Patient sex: M
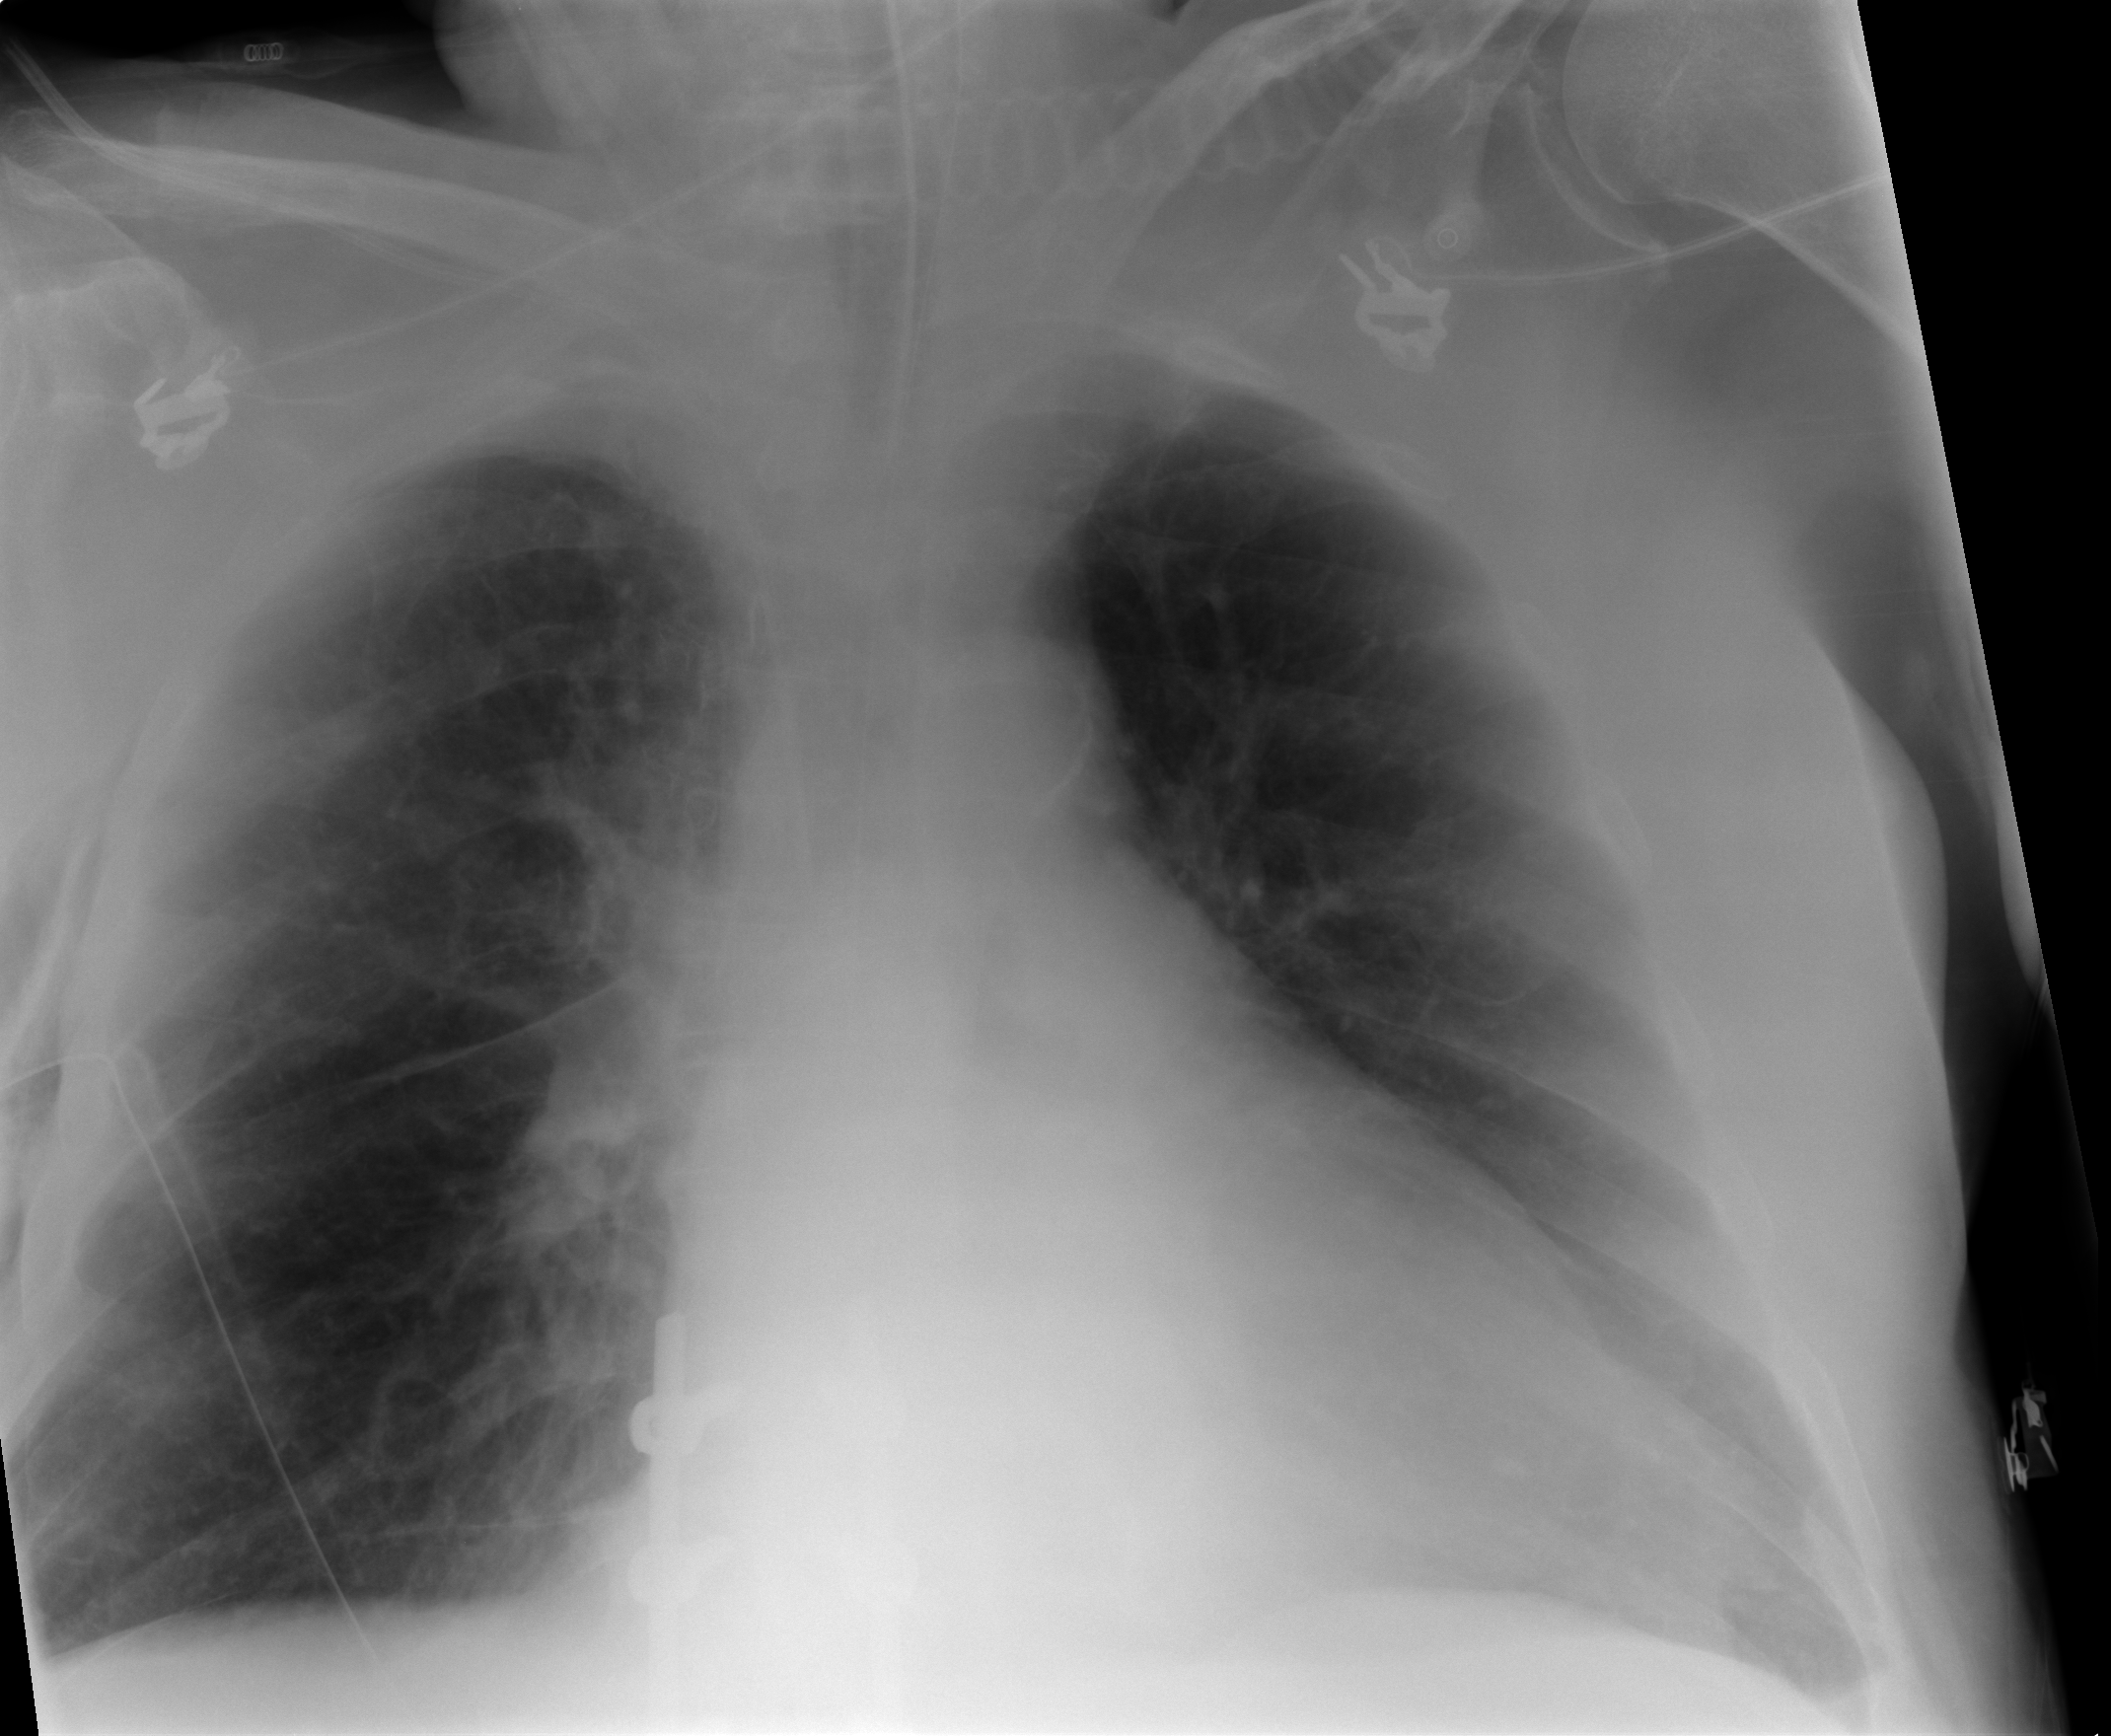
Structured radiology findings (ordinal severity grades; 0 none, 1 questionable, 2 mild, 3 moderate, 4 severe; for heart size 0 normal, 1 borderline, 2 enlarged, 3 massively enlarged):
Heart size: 2
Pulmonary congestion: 0
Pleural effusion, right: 0
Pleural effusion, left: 1
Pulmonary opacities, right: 1
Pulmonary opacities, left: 0
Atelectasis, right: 1
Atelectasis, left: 1